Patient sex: M
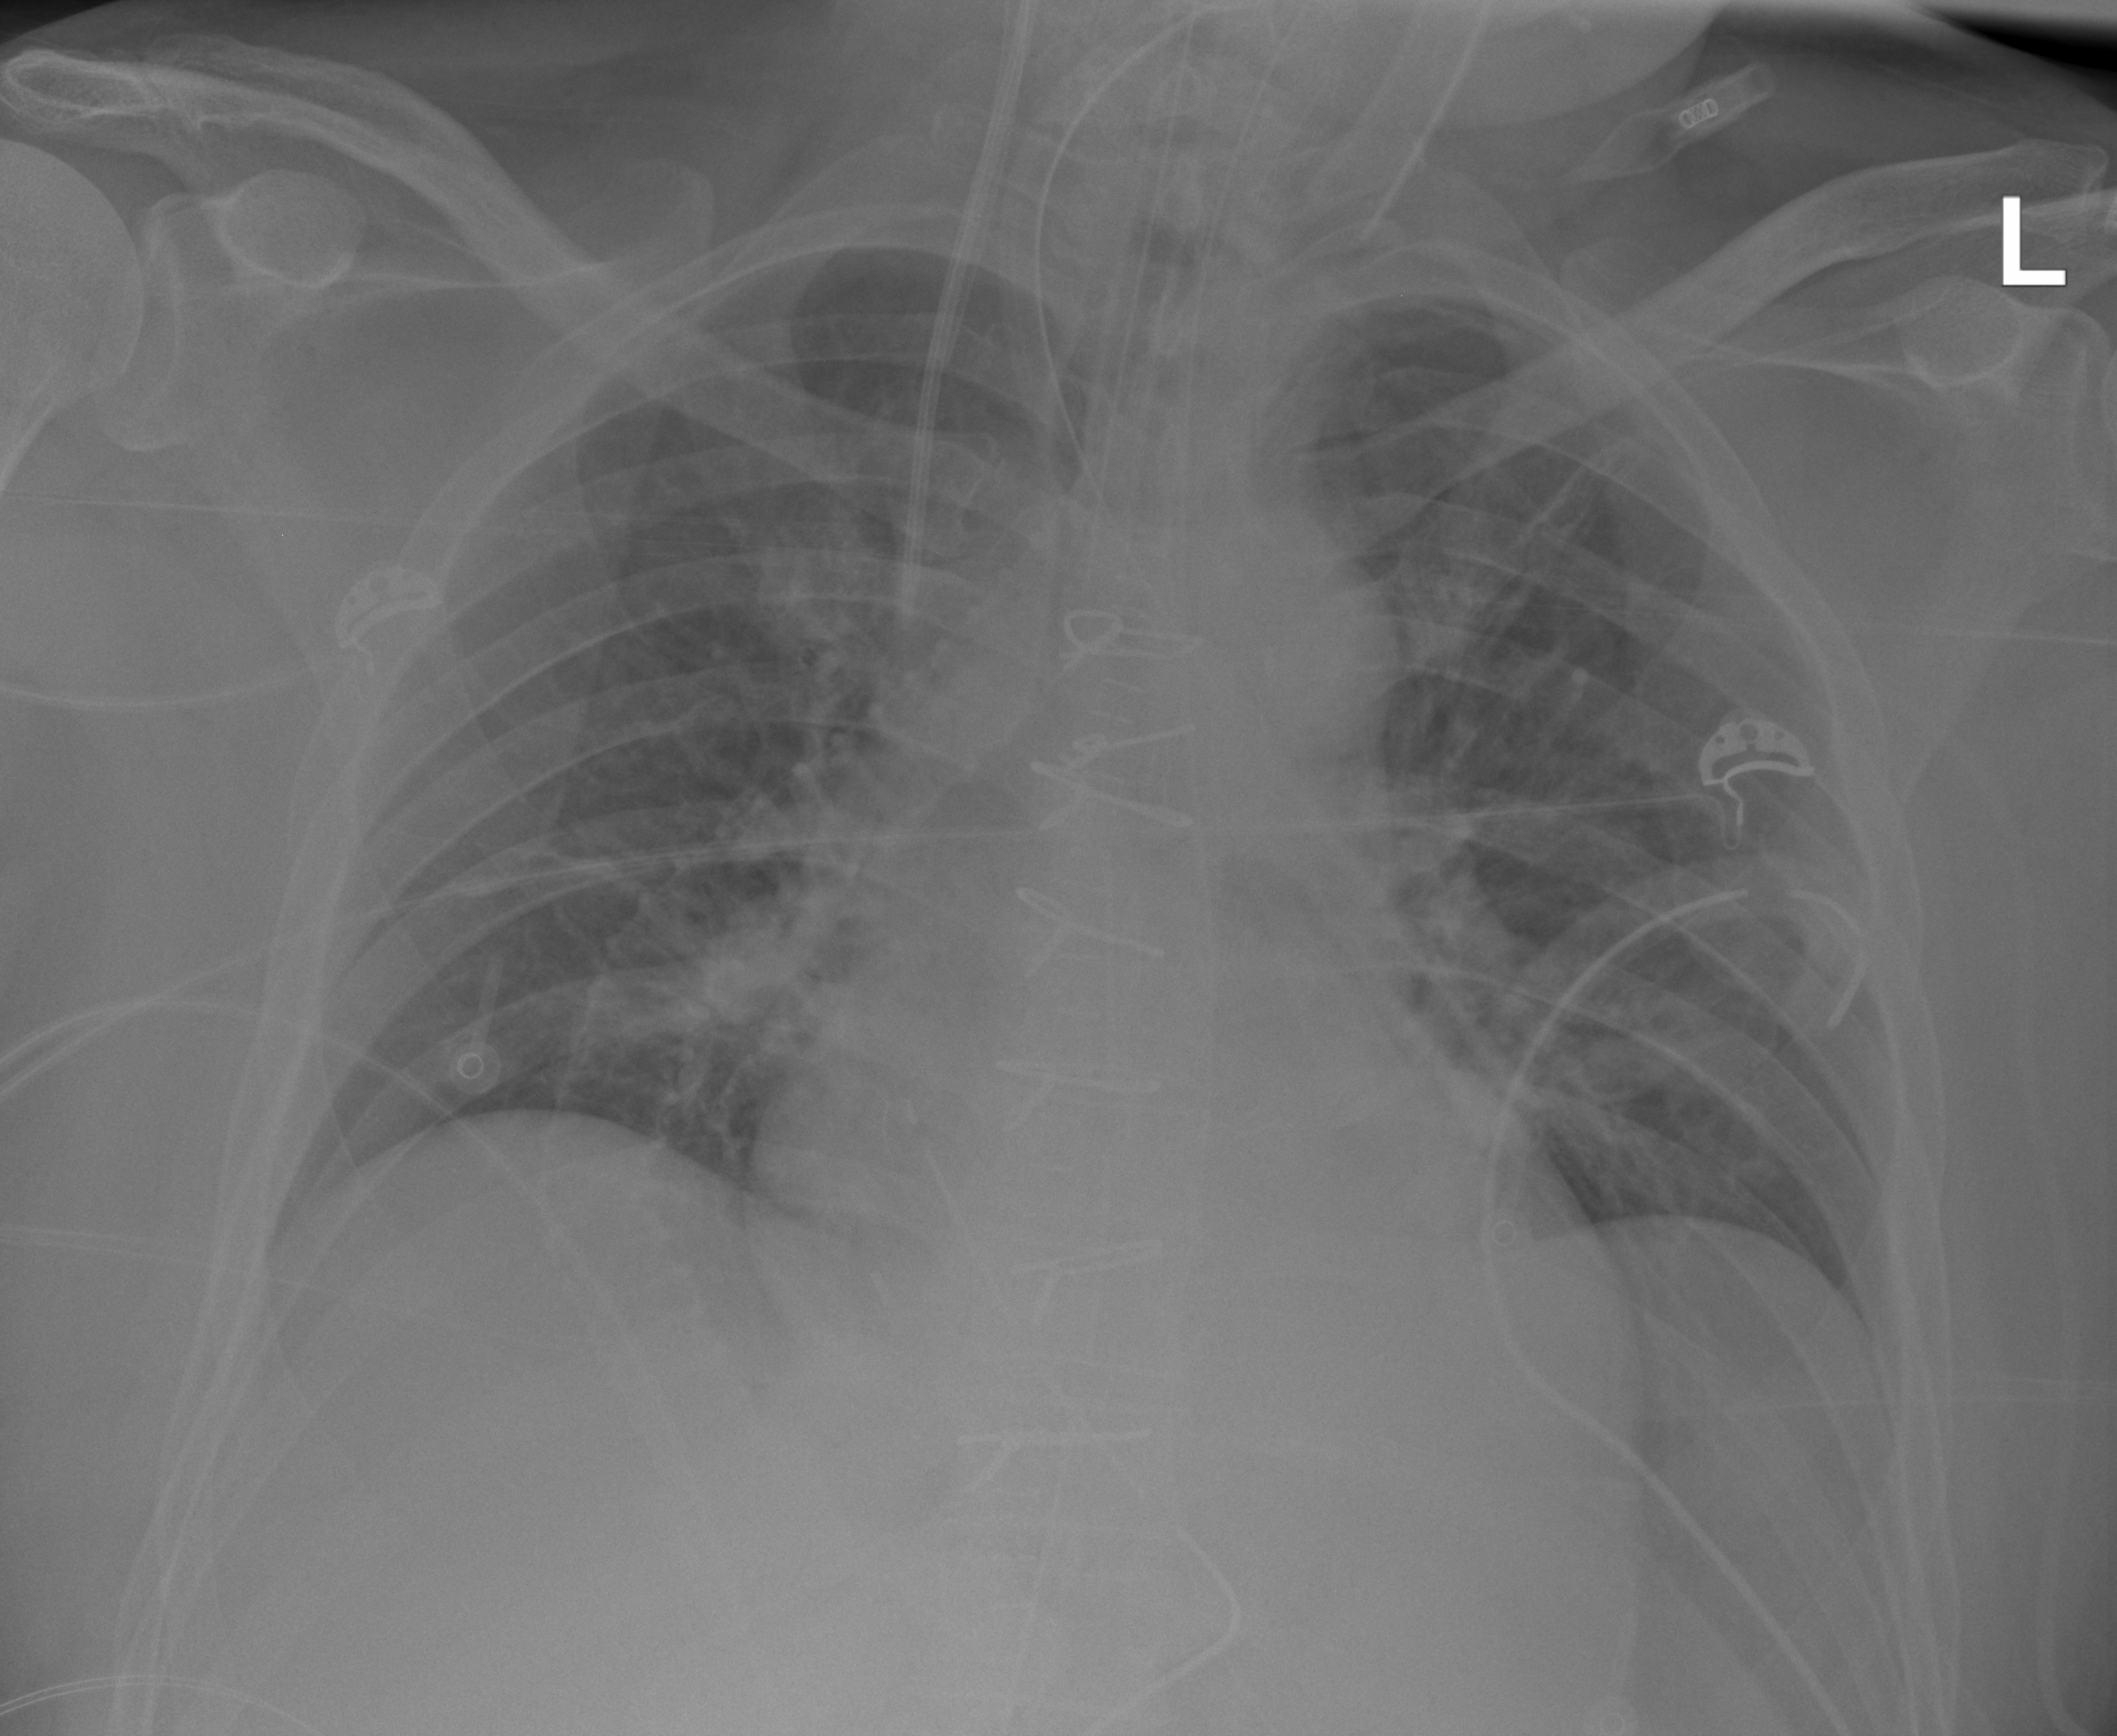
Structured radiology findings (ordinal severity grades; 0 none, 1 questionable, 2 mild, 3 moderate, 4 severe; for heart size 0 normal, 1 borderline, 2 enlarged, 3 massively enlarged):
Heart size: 1
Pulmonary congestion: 0
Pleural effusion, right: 0
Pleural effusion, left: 0
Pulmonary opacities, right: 0
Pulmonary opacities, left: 0
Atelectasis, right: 0
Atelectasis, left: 0